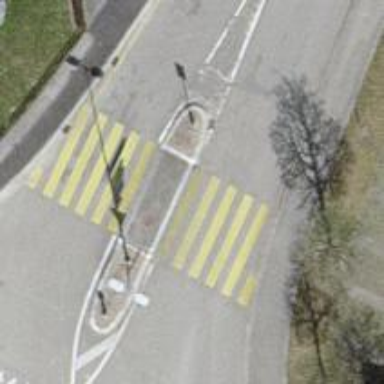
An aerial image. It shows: Pedestrian crossing with zebra markings on the footway.